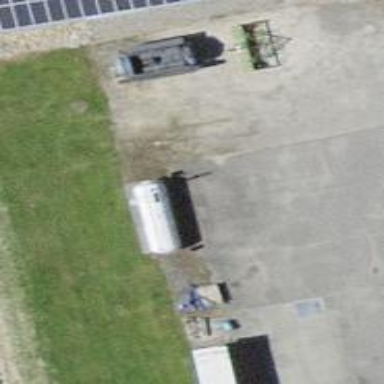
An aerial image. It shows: Storage tank that is man-made.